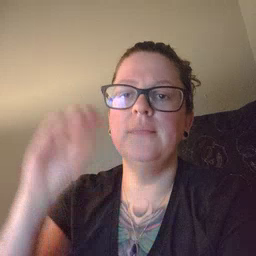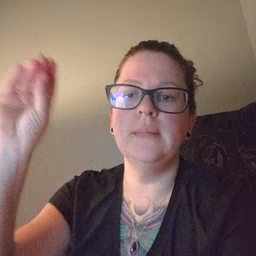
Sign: sun